Question: The issue:
Some of the items in the dropdown filter require more than the specified width in order to display fully and this only happens on IE8. I am using Yii 1.1.13

many thanks in advance
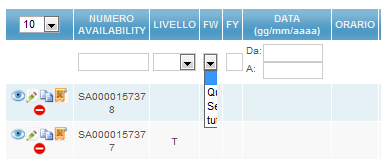
Answer: I found a solution, i just added next code:
'''
.grid-view .filters select:focus
{
width: auto;
position: relative;
}
'''
into file